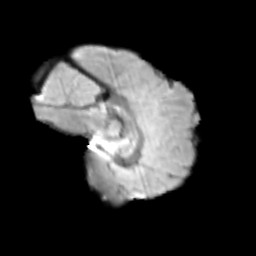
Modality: T2w
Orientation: sagittal
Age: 13
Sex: female
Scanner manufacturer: siemens
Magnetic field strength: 3 T
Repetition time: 3.8 s
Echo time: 0.07 s